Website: slack
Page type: billing-address
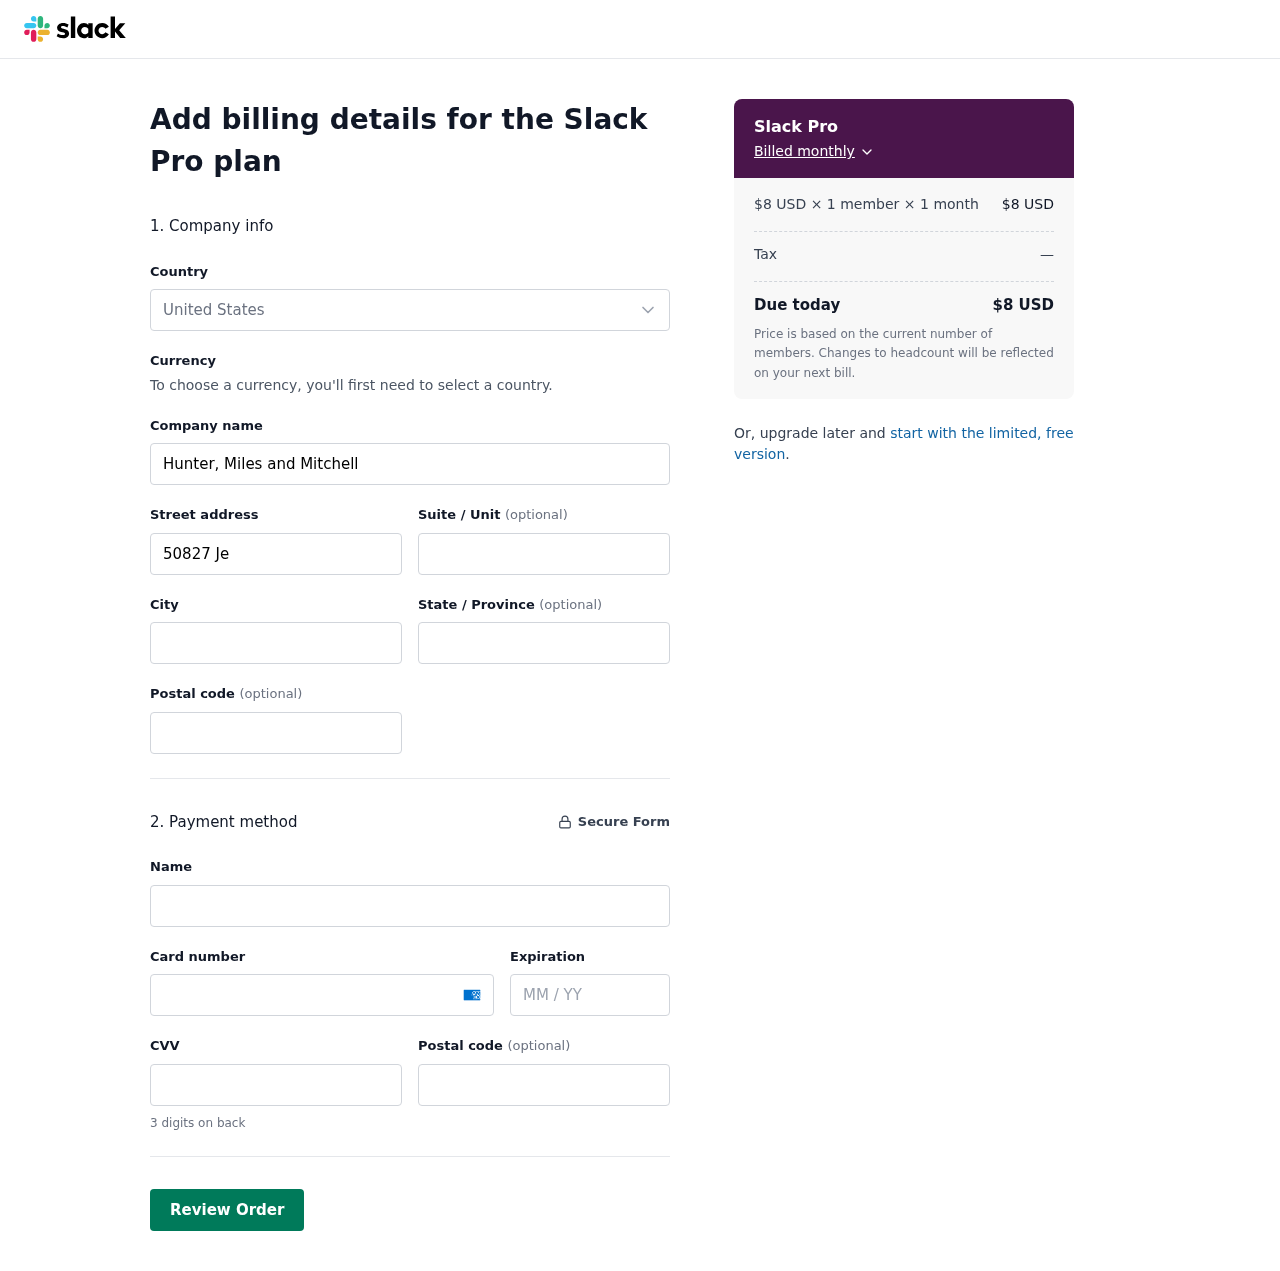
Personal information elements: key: PII_CARD_CVV
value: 5318
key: PII_CARD_EXPIRY
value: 10/28
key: PII_CARD_NUMBER
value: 3449 6167 5694 382
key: PII_CITY
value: Lake Kimberly
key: PII_COMPANY
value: Hunter, Miles and Mitchell
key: PII_COUNTRY
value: United States
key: PII_FULLNAME
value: Kelly Oliver
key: PII_POSTCODE
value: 41201
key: PII_STATE
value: Florida
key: PII_STREET
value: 50827 Jeffrey Pike Apt. 023
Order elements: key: ORDER_PLAN_PRICE
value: $8 USD
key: ORDER_NUM_MEMBERS
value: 1 member
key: ORDER_NUM_MONTHS
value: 1 month
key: ORDER_SUBTOTAL
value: $8 USD
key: ORDER_TAX
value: —
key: ORDER_TOTAL
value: $8 USD